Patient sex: F
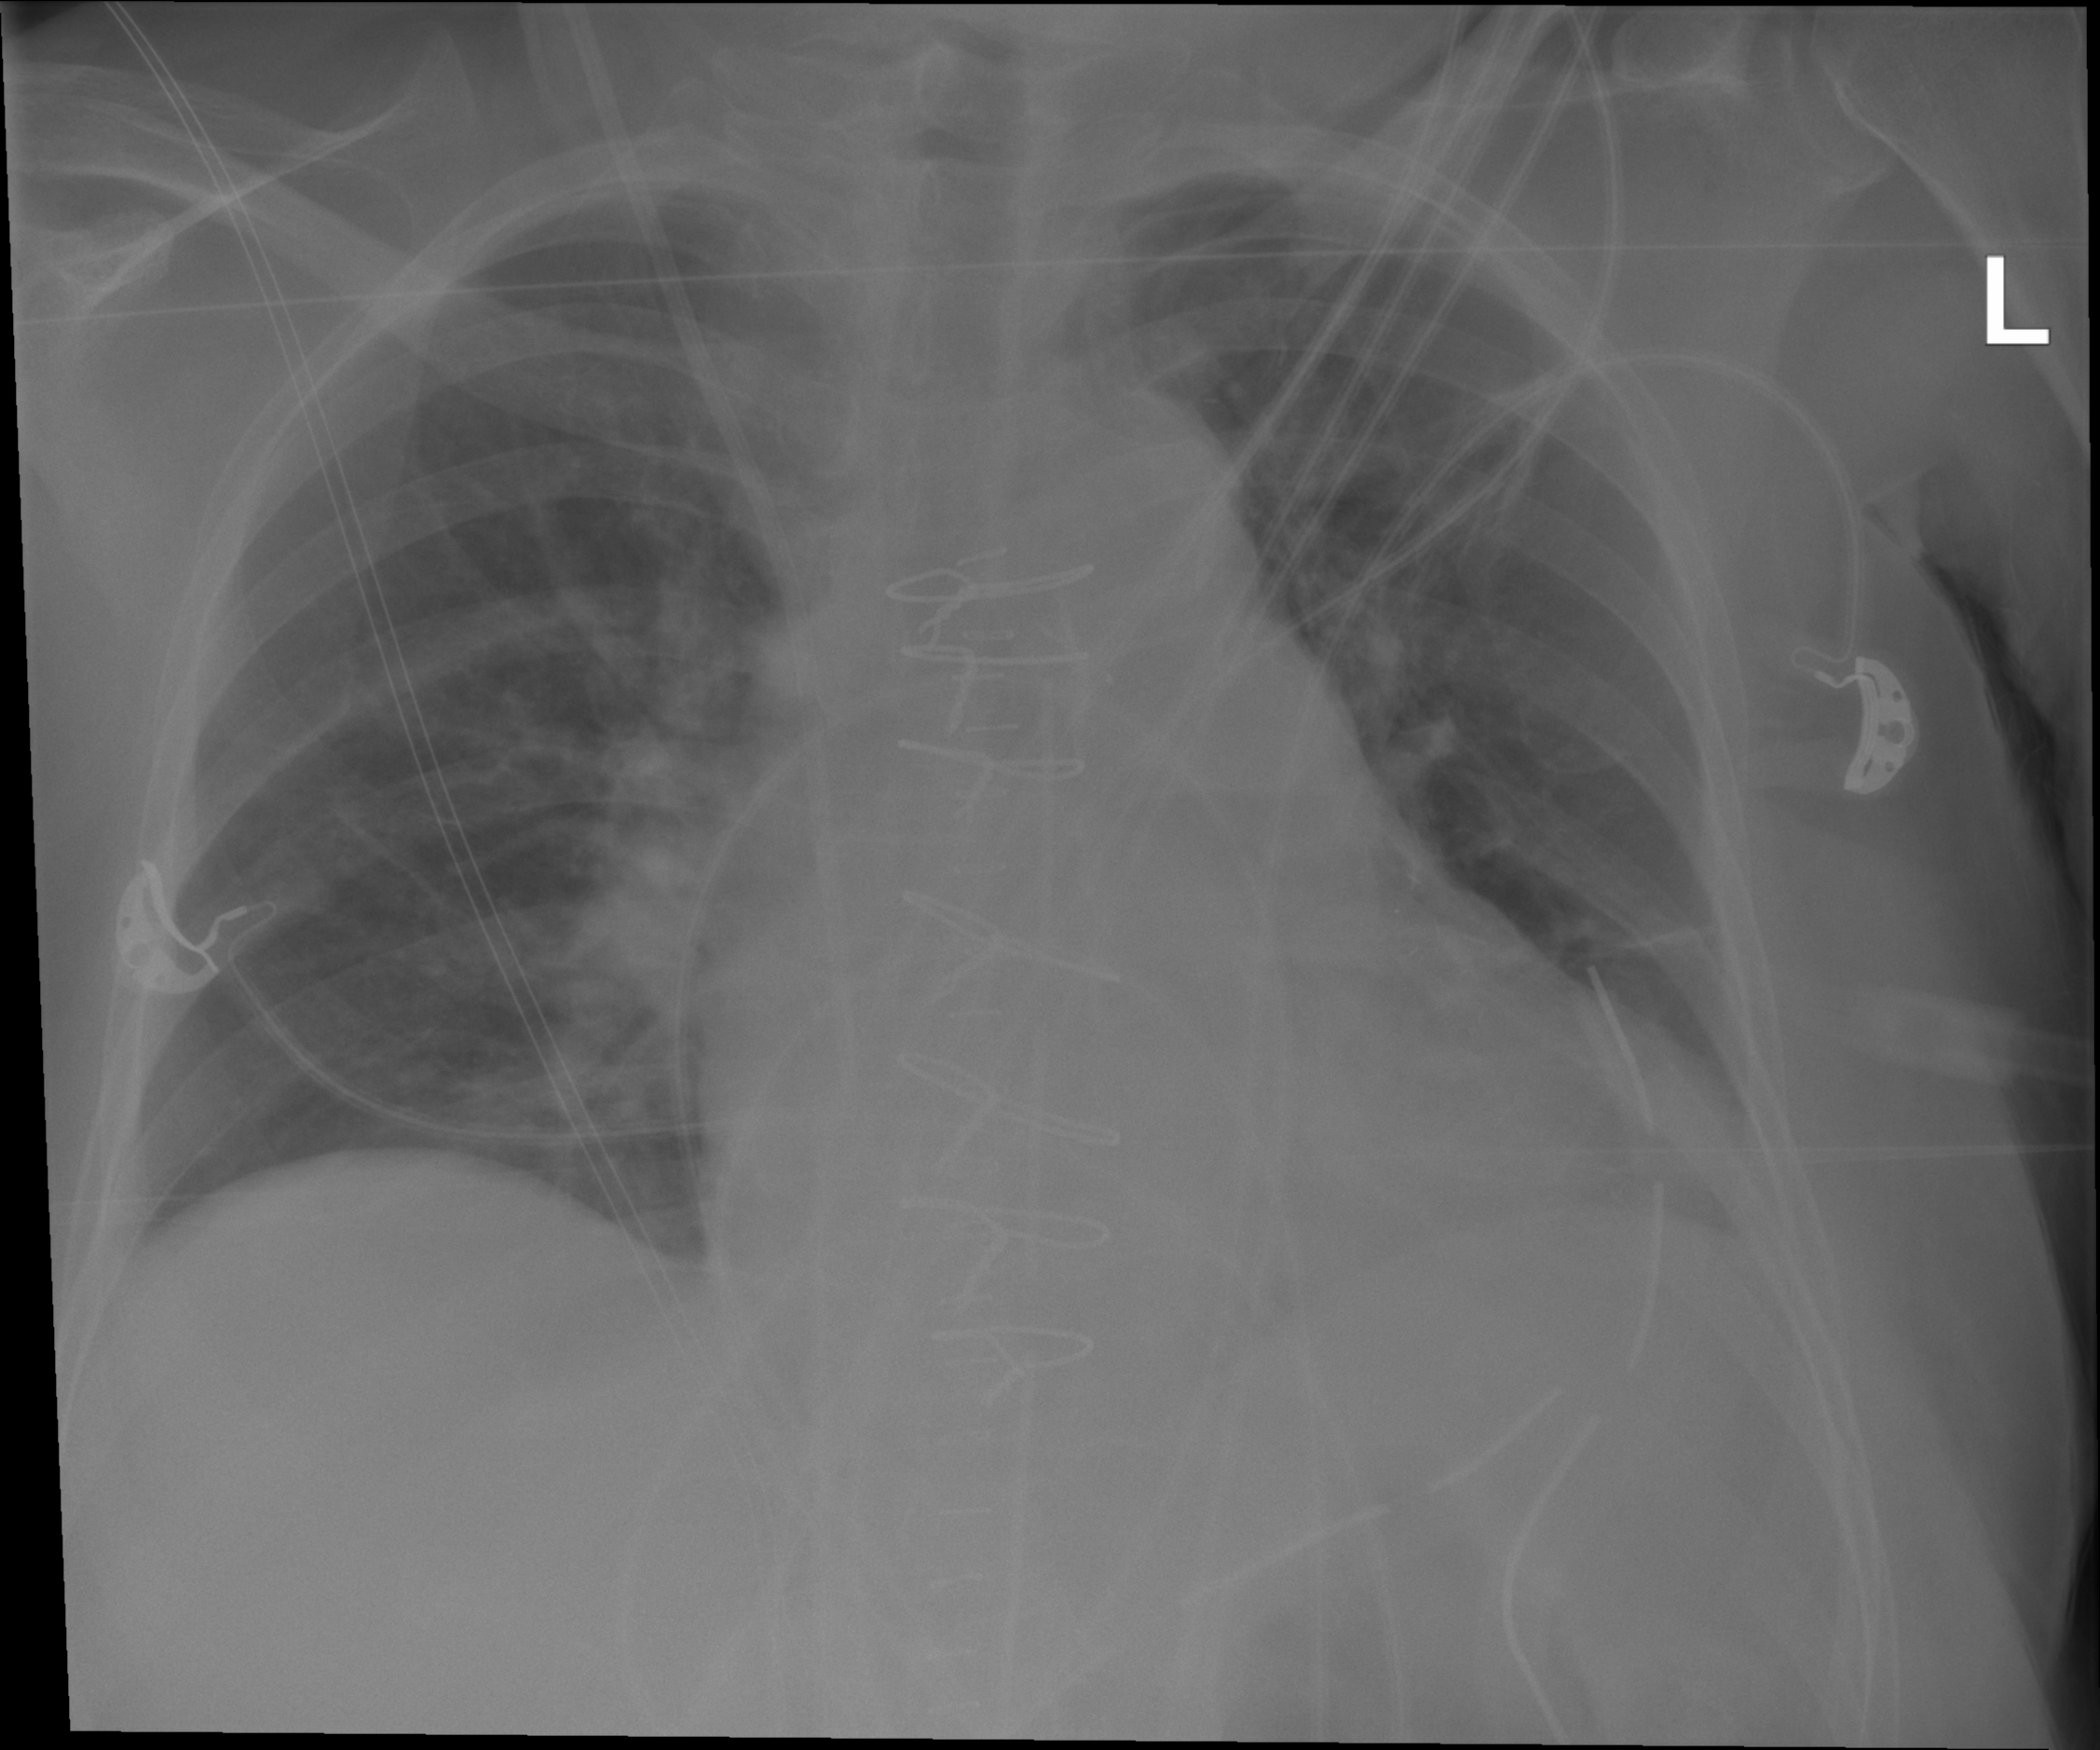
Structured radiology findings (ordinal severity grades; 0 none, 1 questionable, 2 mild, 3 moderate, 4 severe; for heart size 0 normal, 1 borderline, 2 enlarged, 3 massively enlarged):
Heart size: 2
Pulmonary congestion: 0
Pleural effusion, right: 0
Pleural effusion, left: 1
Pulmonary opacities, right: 0
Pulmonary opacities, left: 0
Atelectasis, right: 1
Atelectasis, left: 2